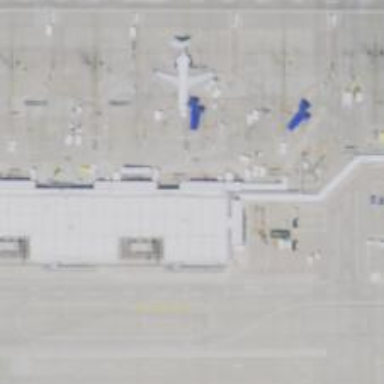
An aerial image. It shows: Airport gate.